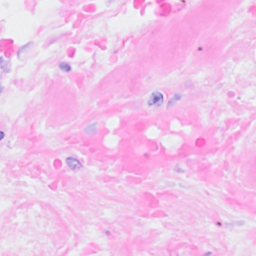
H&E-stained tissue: Breast